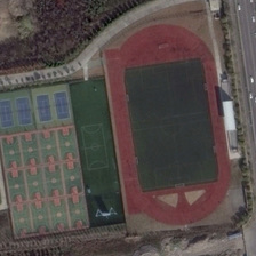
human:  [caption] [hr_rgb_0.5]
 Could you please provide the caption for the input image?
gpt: The playground is shallow red 100m of the runway.

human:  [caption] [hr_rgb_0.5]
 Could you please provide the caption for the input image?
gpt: a white car driving on the road .

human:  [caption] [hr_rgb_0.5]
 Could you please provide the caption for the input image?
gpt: Some basketball fields and roads are on the two sides of the playground.

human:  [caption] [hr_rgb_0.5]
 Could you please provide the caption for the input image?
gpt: There is a light red 100m track on the playground.

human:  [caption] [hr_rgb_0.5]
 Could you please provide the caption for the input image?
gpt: Some basketball courts and a road are on both sides of the playground.